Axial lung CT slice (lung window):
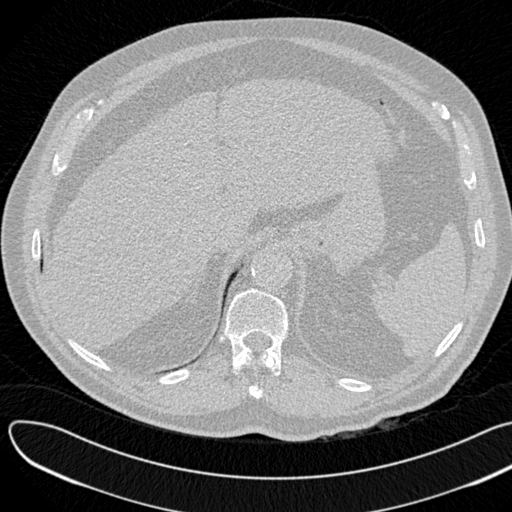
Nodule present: no